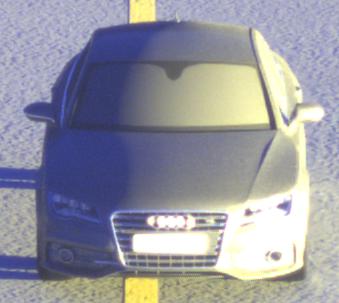
Make: Audi
Model: S7 Sportback cod
Detailed model: S7 (4G) Sportback
Model produced from: 2012/06
Model produced until: 2014/05
Doors: 5
Color: gray
Road condition: dry road
Daytime: sunrise or sunset
Contrast: high contrast